Field crop: maize
Growth stage: 2
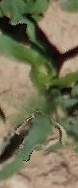
Species: maize